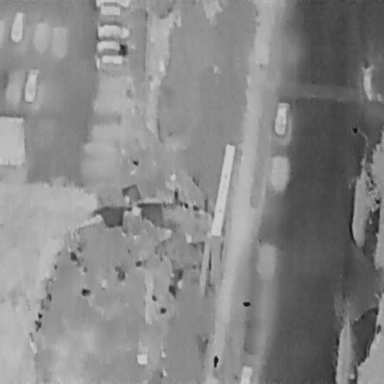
There are eight objects shown in the infrared image, including seven Cars, and a Person.